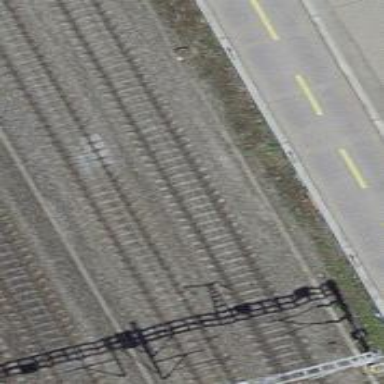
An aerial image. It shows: Single railway track with electrified contact line.